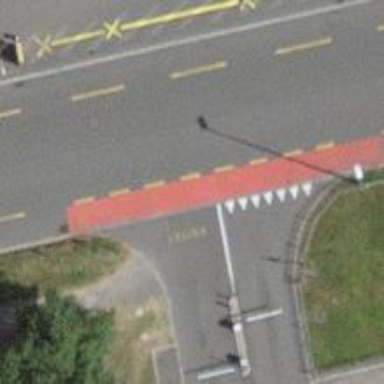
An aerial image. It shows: Lift gate barrier.